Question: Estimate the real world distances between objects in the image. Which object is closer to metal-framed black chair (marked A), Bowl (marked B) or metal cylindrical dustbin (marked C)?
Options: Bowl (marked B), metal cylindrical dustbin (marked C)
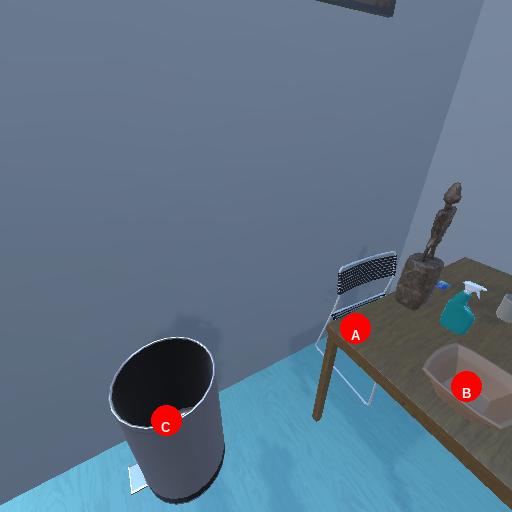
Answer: Bowl (marked B)